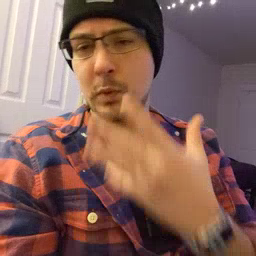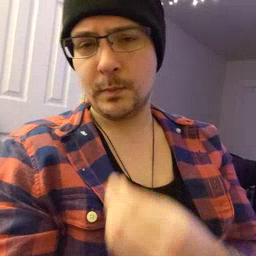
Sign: go